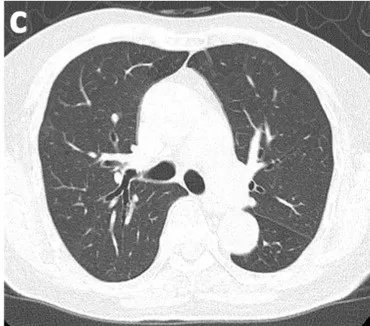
(a-d) Chest CT images of the patient on day 19 showing complete resolution of the ground-glass opacities.
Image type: radiology (ct)